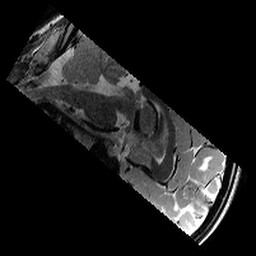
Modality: T2w
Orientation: sagittal
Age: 9
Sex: male
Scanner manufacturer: siemens
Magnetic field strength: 3 T
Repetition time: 9.23 s
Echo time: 0.067 s